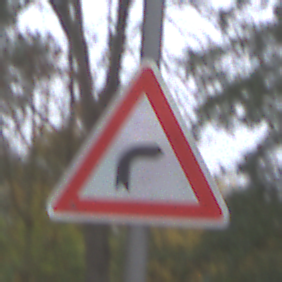
Verkehrszeichen: KurveRechts
Umgebung: Outdoor, Nature
Tageszeit: Midday
Wetter: Overcast
Licht: Natural
Jahreszeit: Autumn
Kontrast: LowContrast